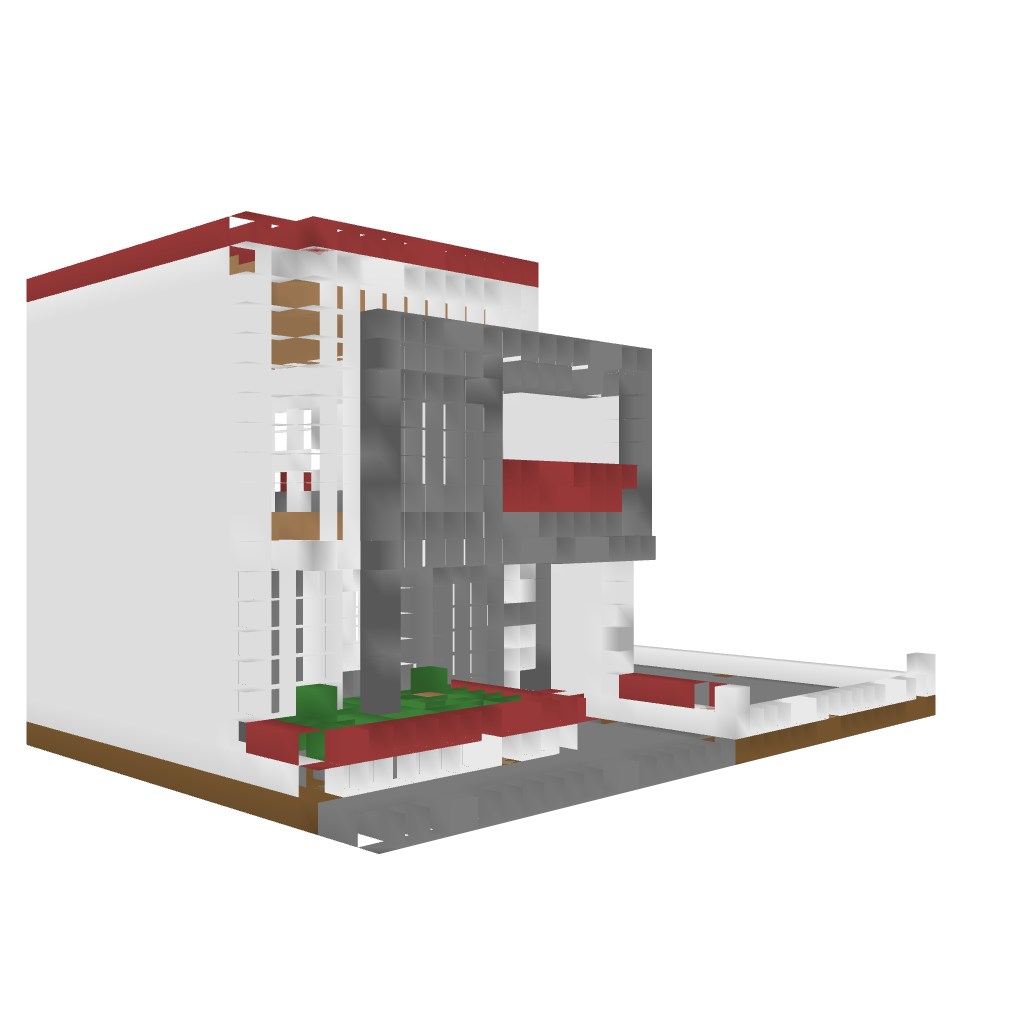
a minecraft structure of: A Modern Home bad low quality